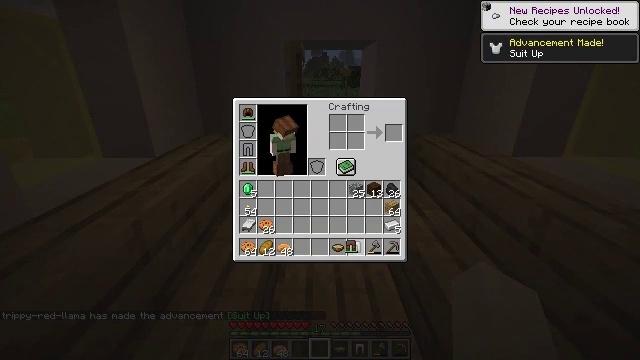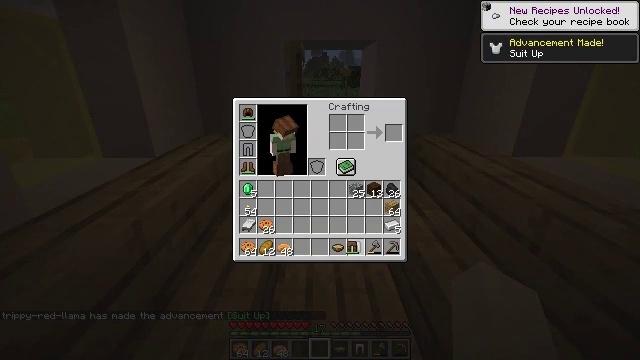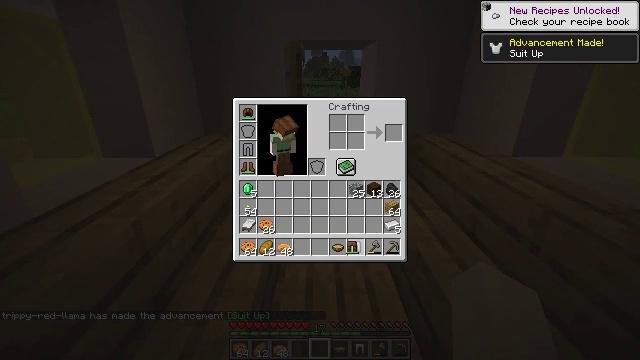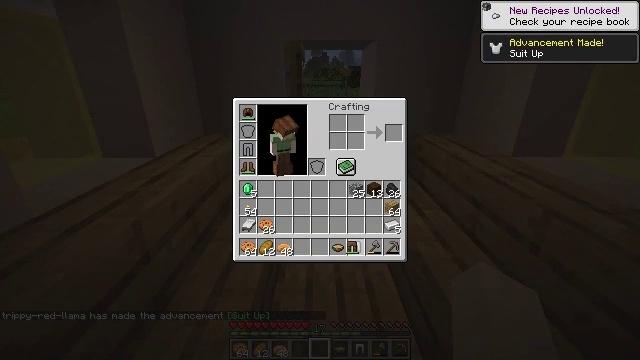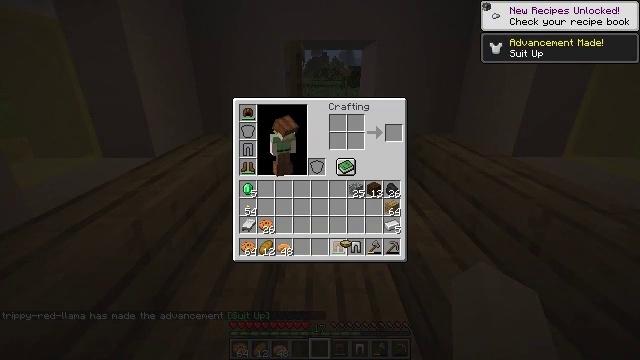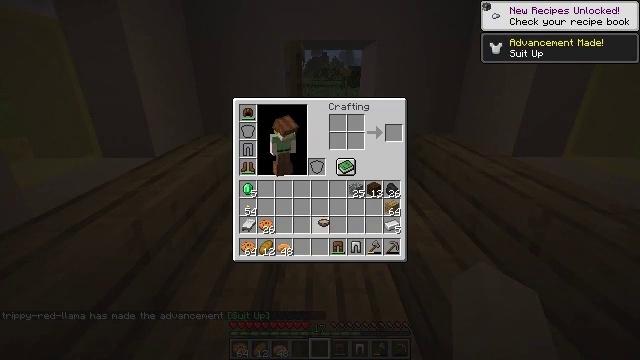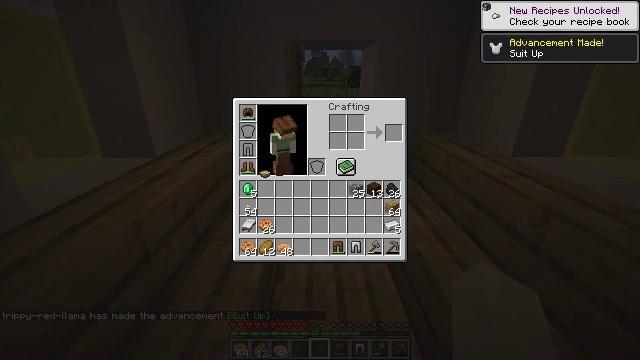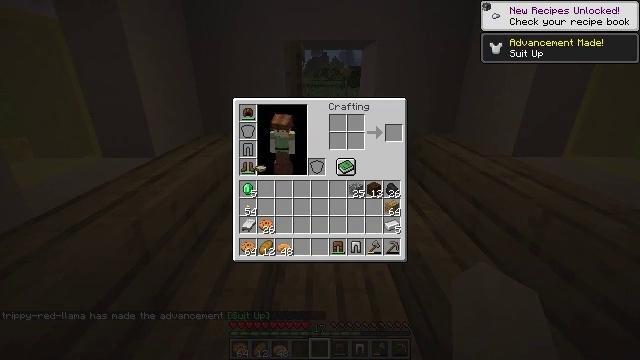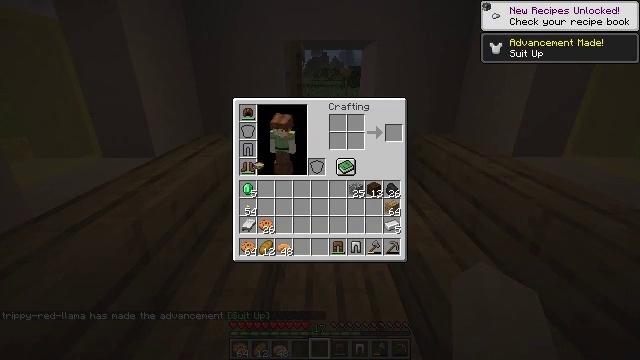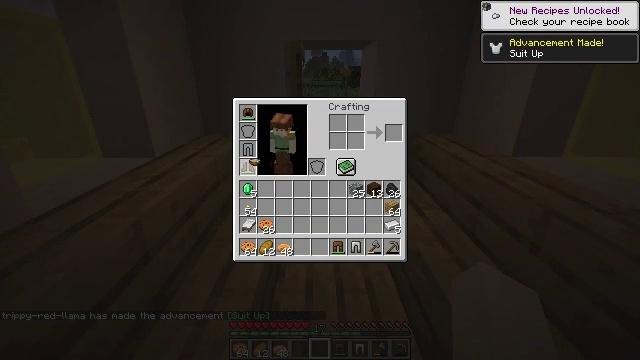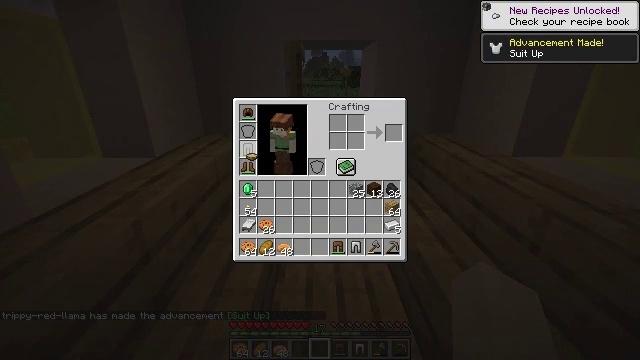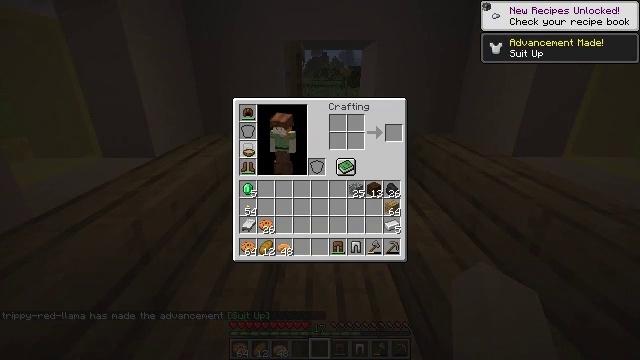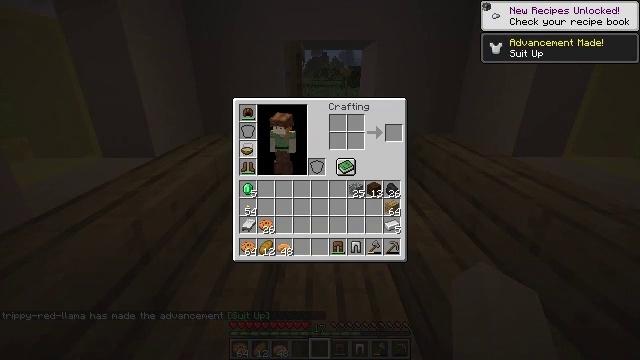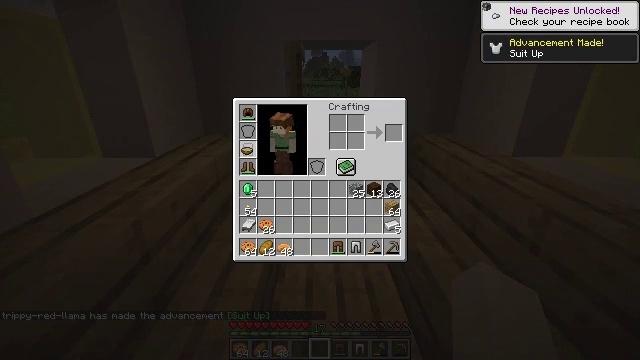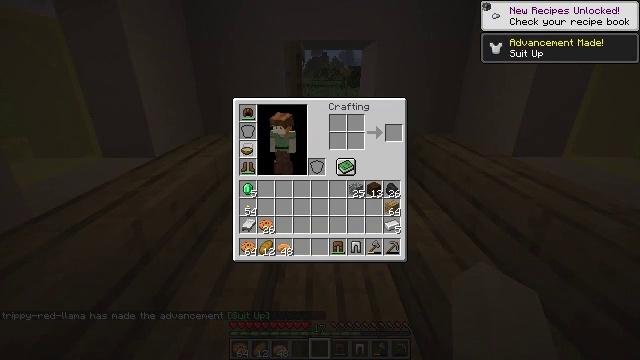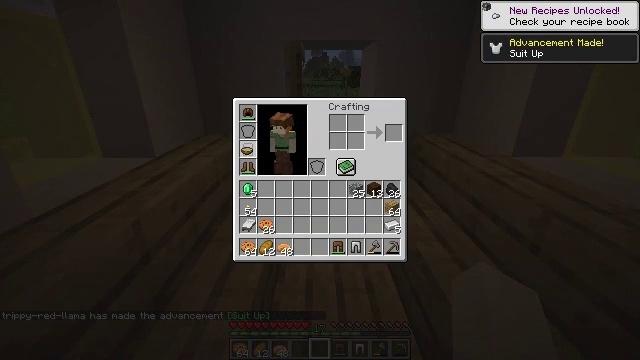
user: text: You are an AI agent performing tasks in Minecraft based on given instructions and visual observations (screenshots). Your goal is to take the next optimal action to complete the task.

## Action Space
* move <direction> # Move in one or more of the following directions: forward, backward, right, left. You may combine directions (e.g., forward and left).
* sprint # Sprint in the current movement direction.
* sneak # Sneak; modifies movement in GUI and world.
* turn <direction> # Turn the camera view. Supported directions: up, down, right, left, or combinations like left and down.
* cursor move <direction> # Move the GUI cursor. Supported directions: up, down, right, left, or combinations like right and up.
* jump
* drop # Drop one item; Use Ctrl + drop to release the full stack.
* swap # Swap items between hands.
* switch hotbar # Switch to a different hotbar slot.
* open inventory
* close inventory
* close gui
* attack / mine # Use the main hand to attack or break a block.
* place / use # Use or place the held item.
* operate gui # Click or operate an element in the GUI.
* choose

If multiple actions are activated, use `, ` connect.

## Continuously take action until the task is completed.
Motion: motion action
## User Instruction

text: Remove leather leggings from the inventory.
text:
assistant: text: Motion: operate gui
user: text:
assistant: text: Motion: operate gui
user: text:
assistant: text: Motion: operate gui
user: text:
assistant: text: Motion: no_op
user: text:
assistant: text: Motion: cursor move left and up
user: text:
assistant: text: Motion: cursor move left and up
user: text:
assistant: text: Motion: no_op
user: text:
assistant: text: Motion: no_op
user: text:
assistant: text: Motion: no_op
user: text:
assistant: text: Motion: no_op
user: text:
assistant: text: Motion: no_op
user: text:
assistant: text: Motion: no_op
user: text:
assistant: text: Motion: no_op
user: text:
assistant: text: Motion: operate gui
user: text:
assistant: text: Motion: operate gui
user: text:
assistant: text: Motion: no_op
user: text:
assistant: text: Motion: no_op
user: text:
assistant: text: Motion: no_op
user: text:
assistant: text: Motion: no_op
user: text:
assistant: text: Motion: no_op
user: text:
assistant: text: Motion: no_op
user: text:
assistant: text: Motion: no_op
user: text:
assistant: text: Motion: no_op
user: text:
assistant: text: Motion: no_op
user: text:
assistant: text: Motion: no_op
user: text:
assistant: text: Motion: cursor move right and down
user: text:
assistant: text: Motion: cursor move right and down
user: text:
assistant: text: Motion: cursor move right and down
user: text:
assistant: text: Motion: no_op
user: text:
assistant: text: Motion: no_op